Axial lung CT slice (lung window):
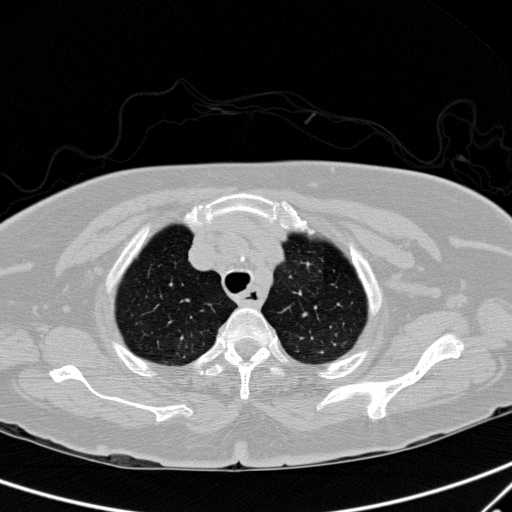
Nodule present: no